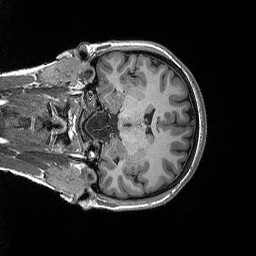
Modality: T1w
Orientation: coronal
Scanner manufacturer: siemens
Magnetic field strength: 3 T
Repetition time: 2.3 s
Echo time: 0.00298 s